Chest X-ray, PA view. Patient: 45 years old, sex M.
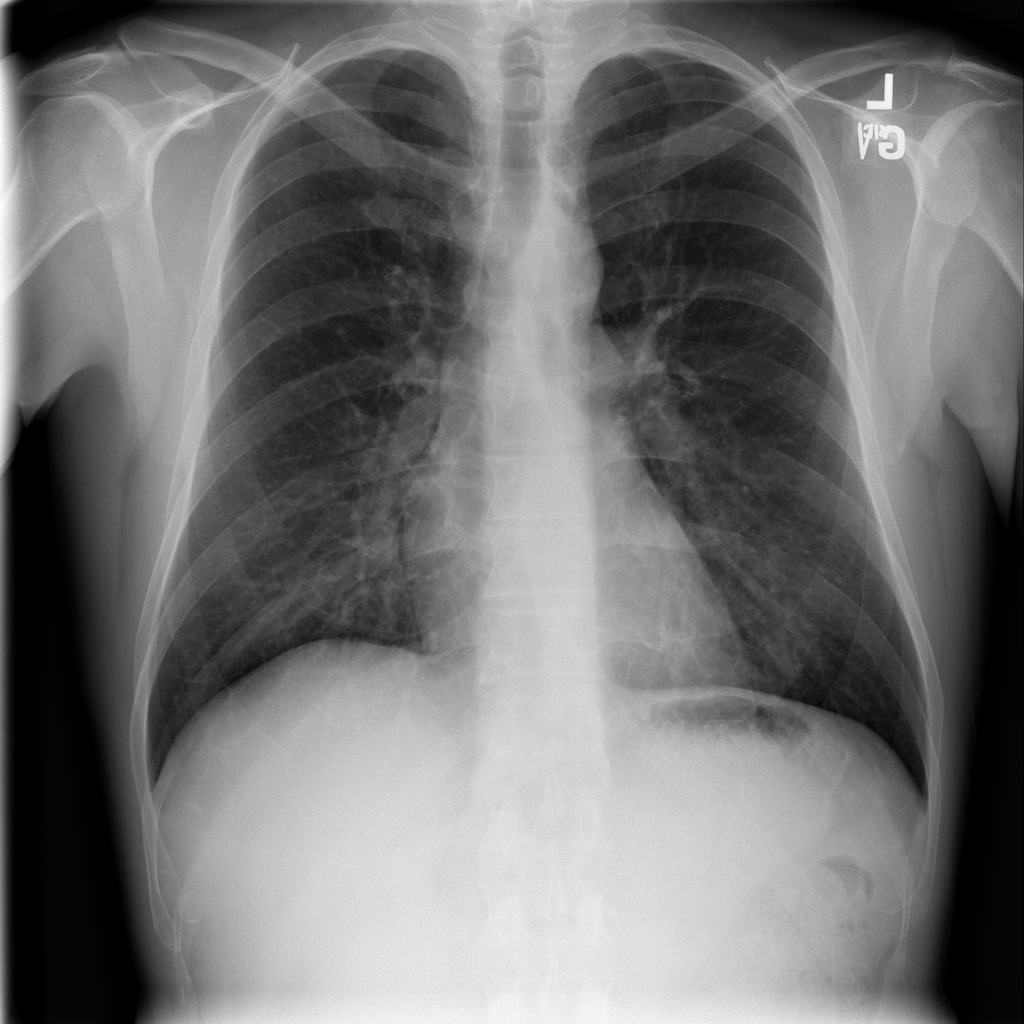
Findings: No Finding